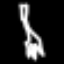
Label: fork